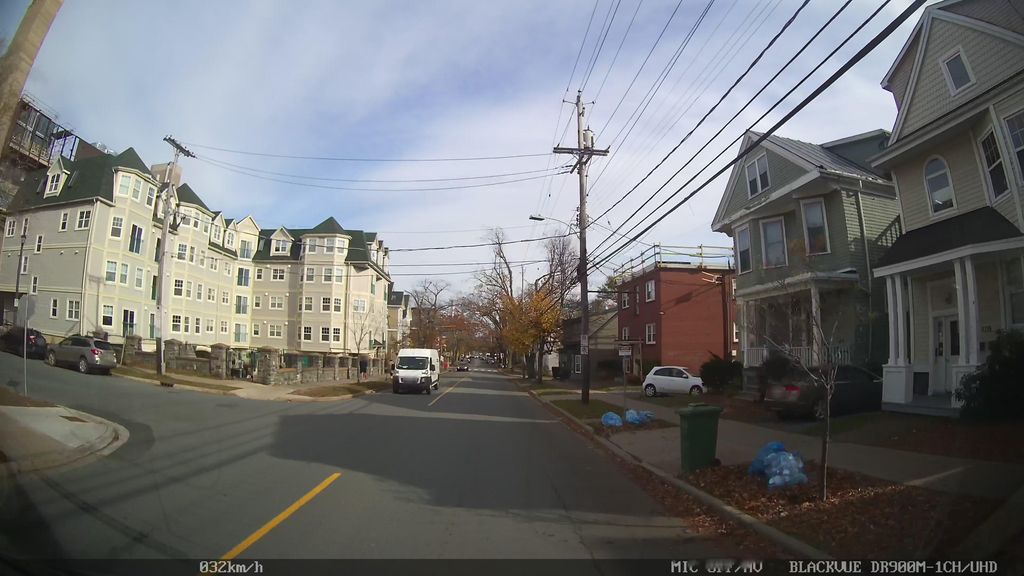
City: halifax